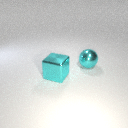
large cyan metal sphere to the right of large cyan metal cube